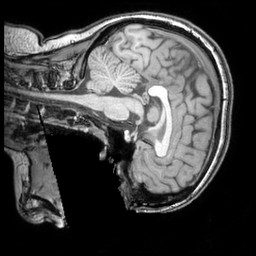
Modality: T1w
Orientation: sagittal
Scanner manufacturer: philips
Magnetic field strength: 3 T
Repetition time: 0.008105 s
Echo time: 0.003714 s